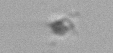
Label: detritus